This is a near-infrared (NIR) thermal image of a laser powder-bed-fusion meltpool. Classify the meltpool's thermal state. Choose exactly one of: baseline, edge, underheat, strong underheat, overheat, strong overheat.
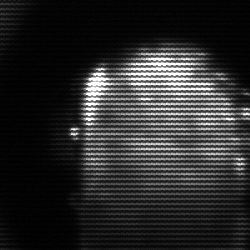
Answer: baseline